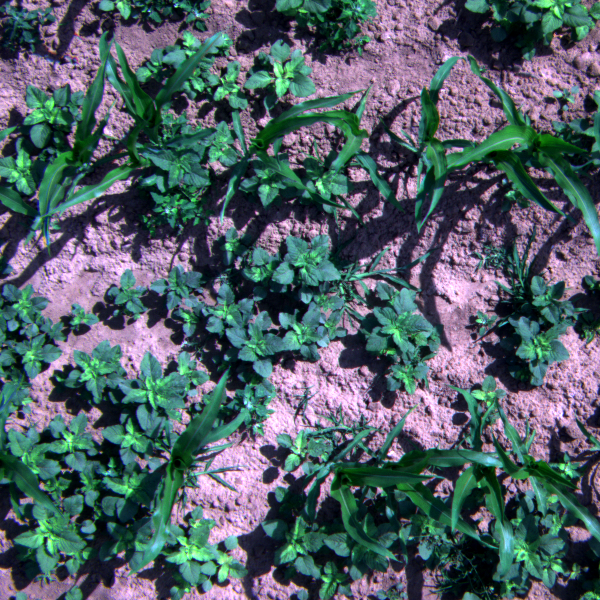
Acquisition date: 2023-06-15
Tile: 0472
Annotated plant instances:
label: maize
label: maize
label: maize
label: maize
label: maize
label: maize
label: amaranth
label: quickweed
label: amaranth
label: amaranth
label: amaranth
label: amaranth
label: amaranth
label: amaranth
label: amaranth
label: amaranth
label: quickweed
label: quickweed
label: amaranth
label: amaranth
label: amaranth
label: amaranth
label: amaranth
label: amaranth
label: amaranth
label: amaranth
label: amaranth
label: amaranth
label: amaranth
label: amaranth
label: amaranth
label: amaranth
label: amaranth
label: amaranth
label: amaranth
label: amaranth
label: amaranth
label: amaranth
label: amaranth
label: amaranth
label: amaranth
label: amaranth
label: amaranth
label: amaranth
label: amaranth
label: amaranth
label: amaranth
label: quickweed
label: amaranth
label: amaranth
label: amaranth
label: amaranth
label: amaranth
label: amaranth
label: amaranth
label: amaranth
label: amaranth
label: quickweed
label: barnyard_grass
label: quickweed
label: barnyard_grass
label: barnyard_grass
label: barnyard_grass
label: barnyard_grass
label: barnyard_grass
label: weed_other
label: quickweed
label: quickweed
label: weed_other
label: weed_other
label: weed_other
label: barnyard_grass
label: barnyard_grass
label: weed_other
label: weed_other
label: amaranth
label: amaranth
label: amaranth
label: amaranth
label: amaranth
label: weed_other
label: quickweed
label: amaranth
label: weed_other
label: quickweed
label: quickweed
label: amaranth
label: barnyard_grass
label: barnyard_grass
label: maize
label: maize
label: maize
label: amaranth
label: maize
label: maize
label: maize
label: maize
label: maize
label: maize
label: maize
label: maize